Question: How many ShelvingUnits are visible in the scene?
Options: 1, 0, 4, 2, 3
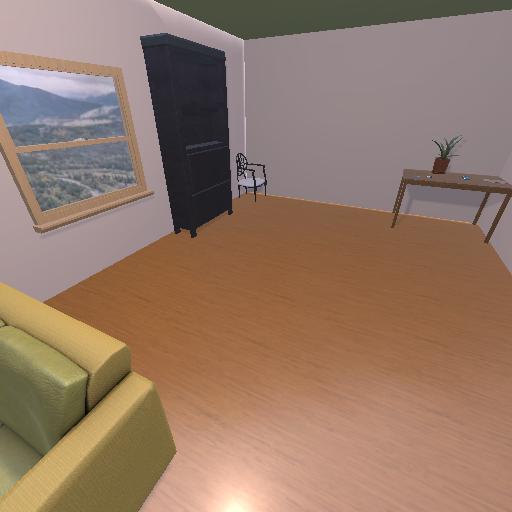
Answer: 1